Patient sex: M
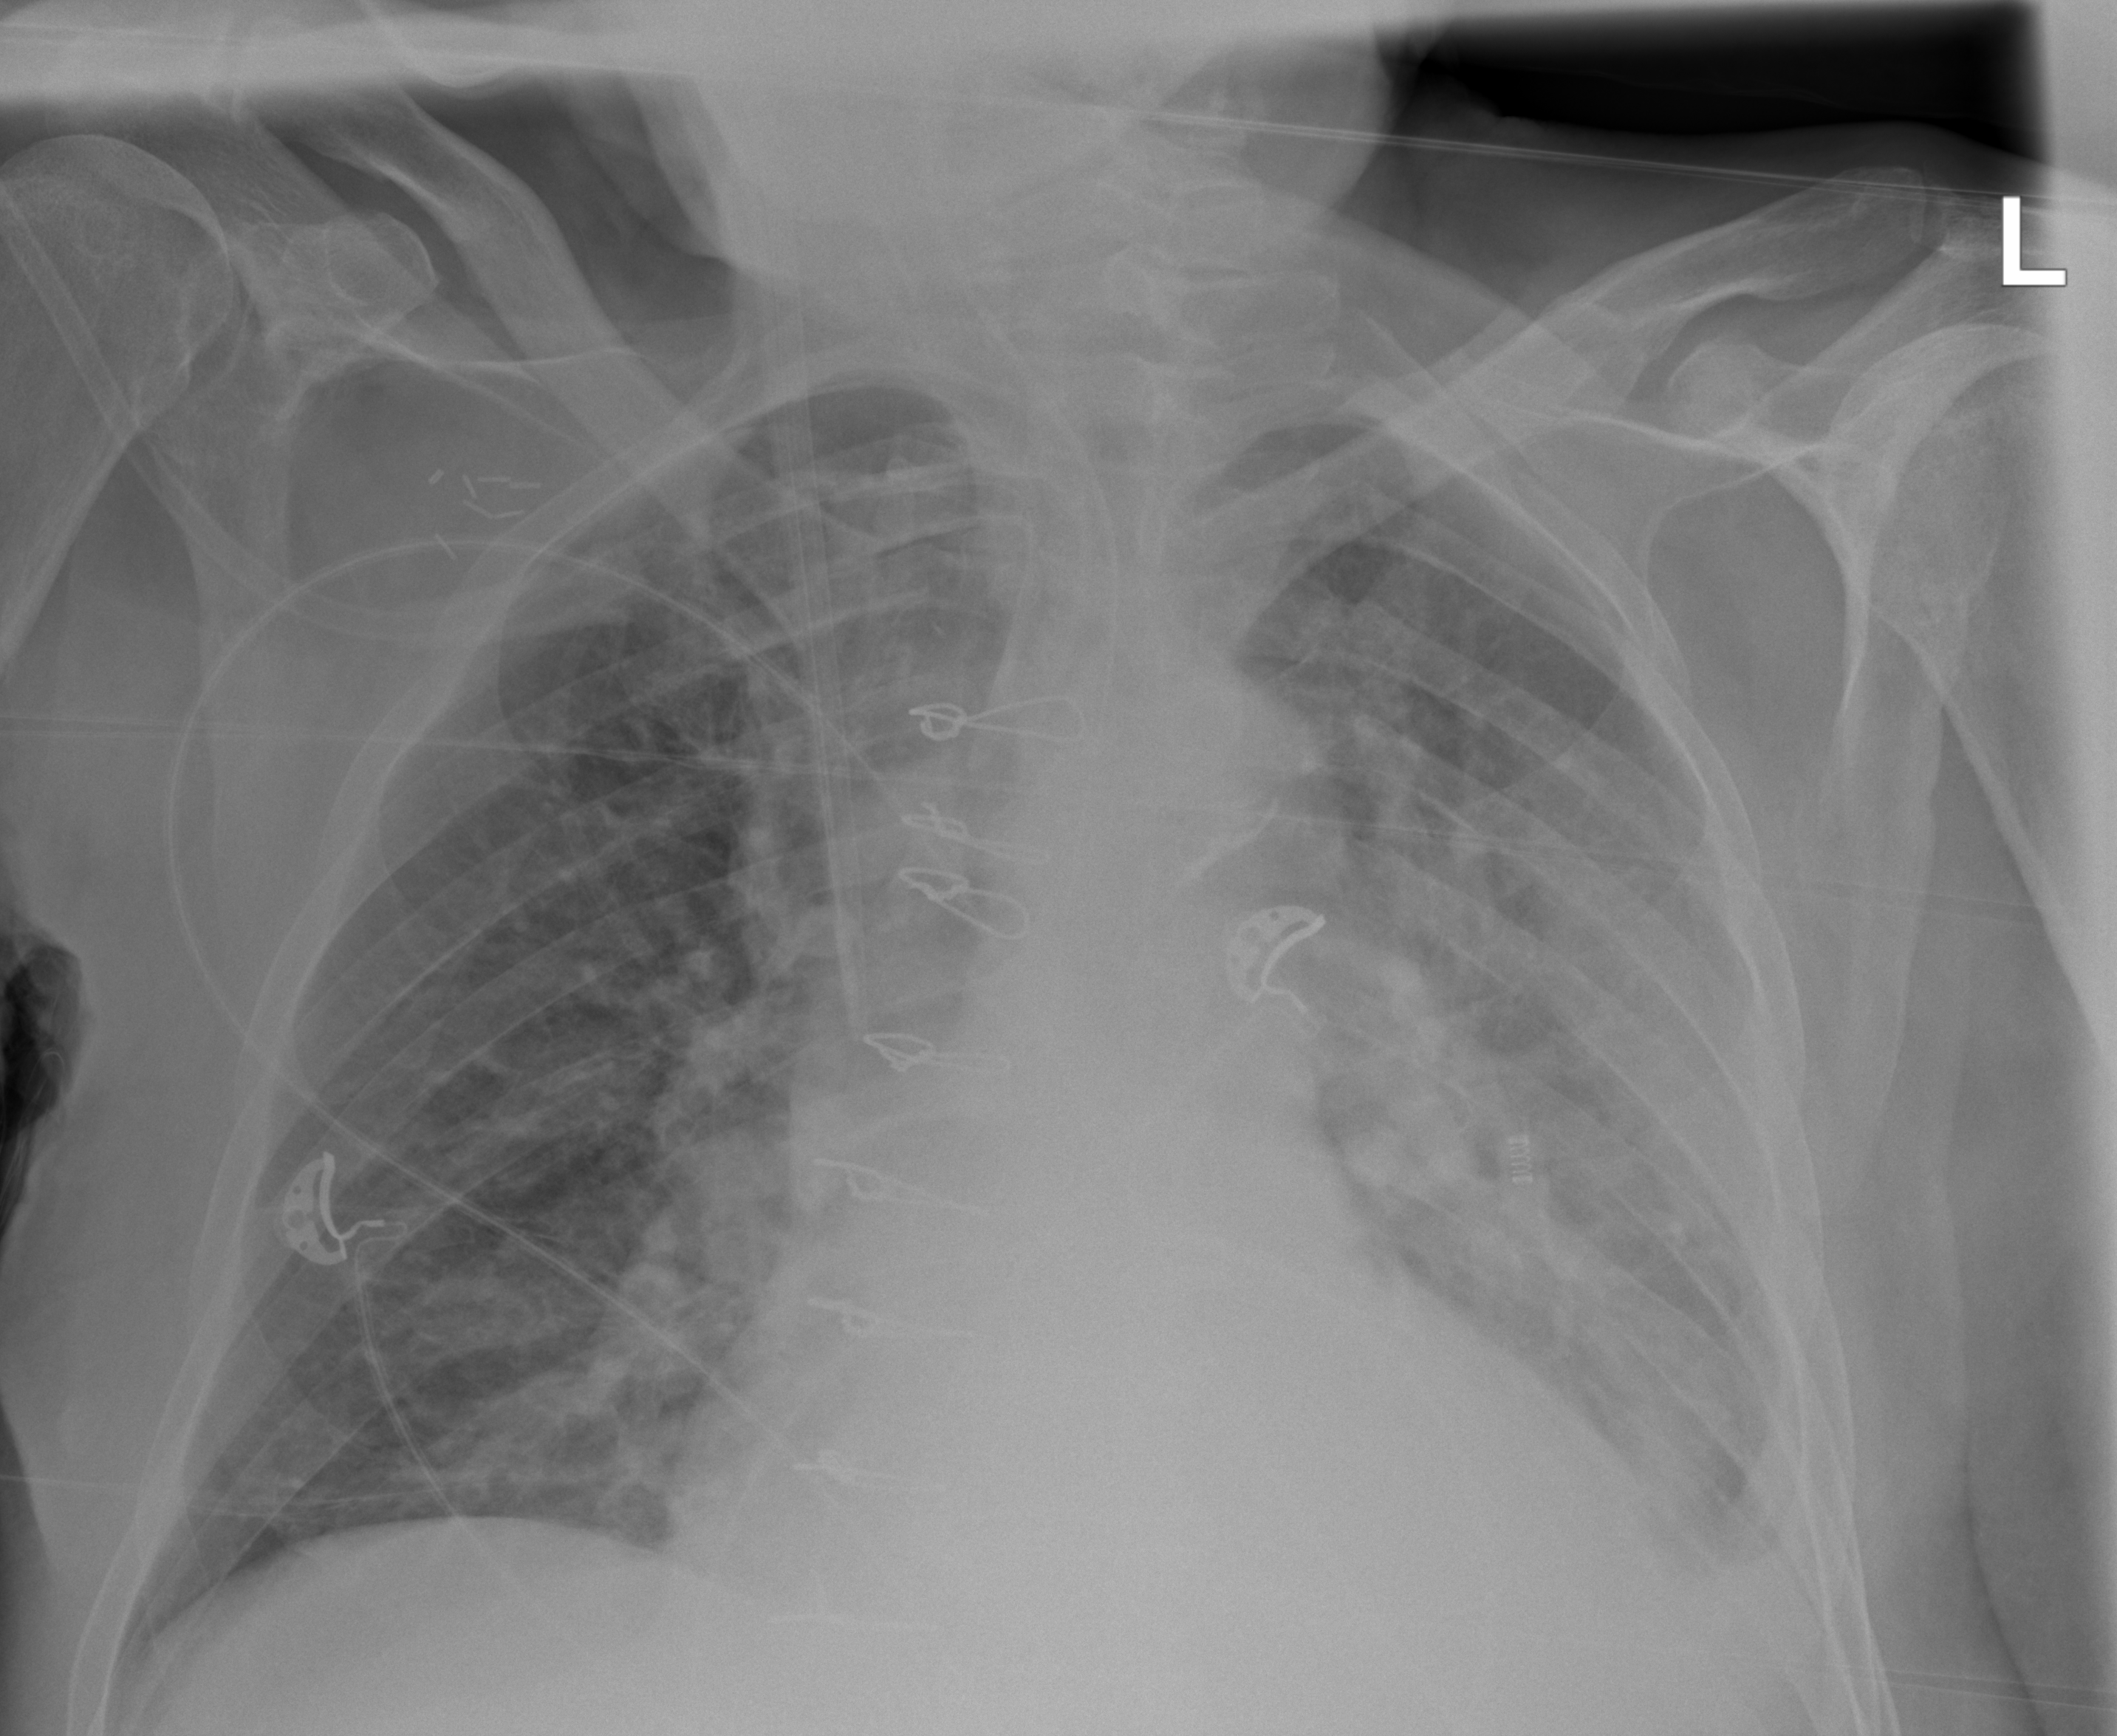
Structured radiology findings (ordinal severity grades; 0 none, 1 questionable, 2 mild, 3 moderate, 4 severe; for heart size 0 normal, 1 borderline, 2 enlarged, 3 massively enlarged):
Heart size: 2
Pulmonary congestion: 0
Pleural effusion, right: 0
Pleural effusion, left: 3
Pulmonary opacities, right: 0
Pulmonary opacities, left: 0
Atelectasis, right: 2
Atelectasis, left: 3